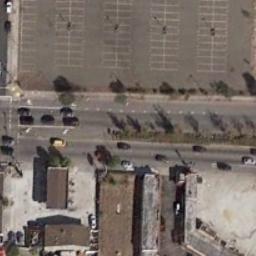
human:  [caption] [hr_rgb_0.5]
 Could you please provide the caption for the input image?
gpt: There are more cars on the left highway than on the right .

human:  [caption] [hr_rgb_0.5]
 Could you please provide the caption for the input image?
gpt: The freeway is next to some houses with some cars .

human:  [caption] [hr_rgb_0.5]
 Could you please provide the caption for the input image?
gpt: A straight freeway is a parking lot on one side and on the other side are some houses .

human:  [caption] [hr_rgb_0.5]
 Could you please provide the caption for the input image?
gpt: There are many buildings and green plants on both sides of the freeway  Many cars are parked in the open space beside the freeway .

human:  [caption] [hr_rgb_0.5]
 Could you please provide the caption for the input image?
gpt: There are some brown buildings and a parking lot with no cars beside the freeway .